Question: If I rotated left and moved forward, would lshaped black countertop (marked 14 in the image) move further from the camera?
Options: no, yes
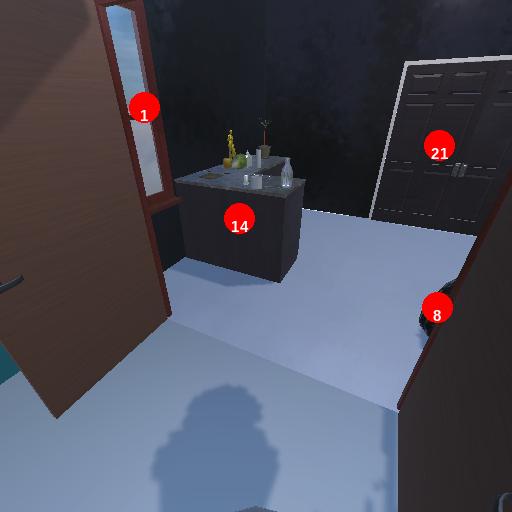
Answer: no